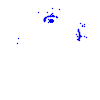
Particle: pion